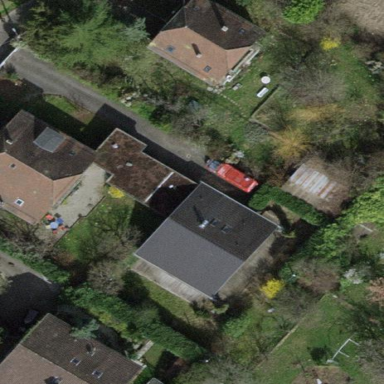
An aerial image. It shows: Garden enclosed by fence.